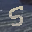
Label: 5